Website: apple-inc
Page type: customer-info-address
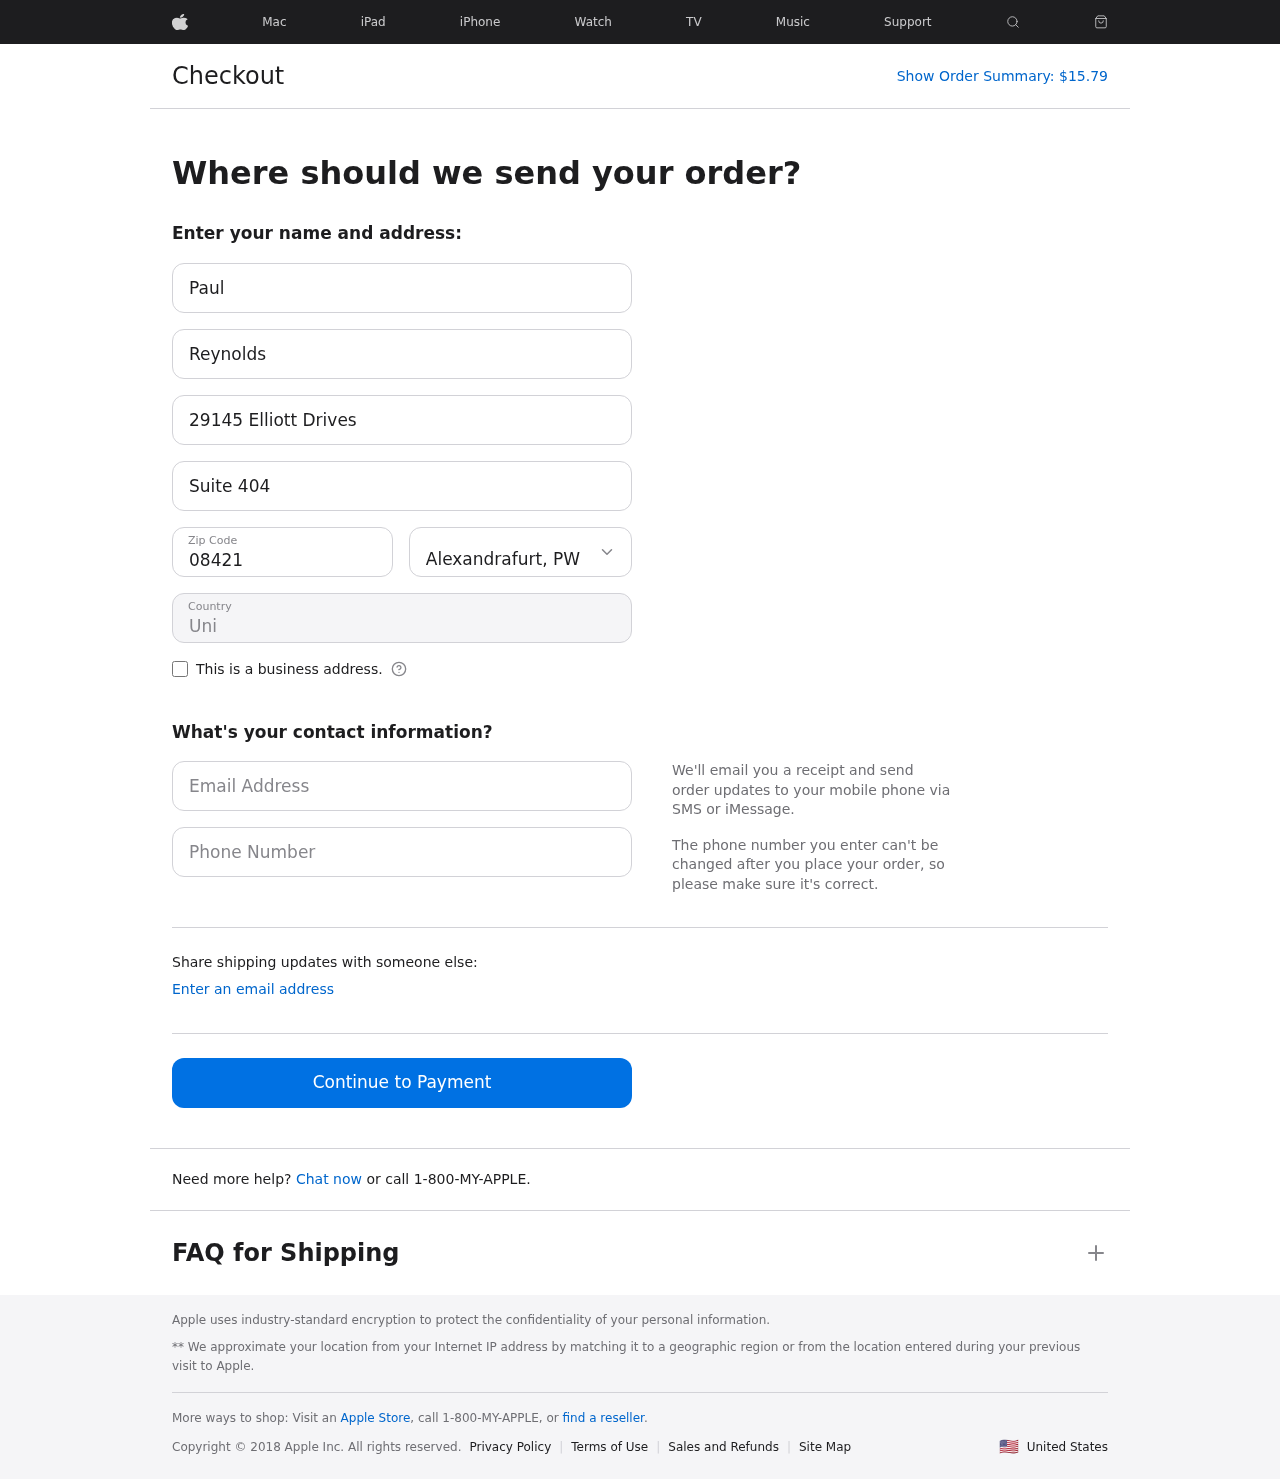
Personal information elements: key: PII_CITY_STATE
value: Alexandrafurt, PW
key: PII_COUNTRY
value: United States
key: PII_EMAIL
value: paul.reynolds@hotmail.com
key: PII_FIRSTNAME
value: Paul
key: PII_LASTNAME
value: Reynolds
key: PII_PHONE
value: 3234631568
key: PII_POSTCODE
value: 08421
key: PII_STREET
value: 29145 Elliott Drives
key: PII_STREET2
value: Suite 404
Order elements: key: ORDER_TOTAL
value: $15.79